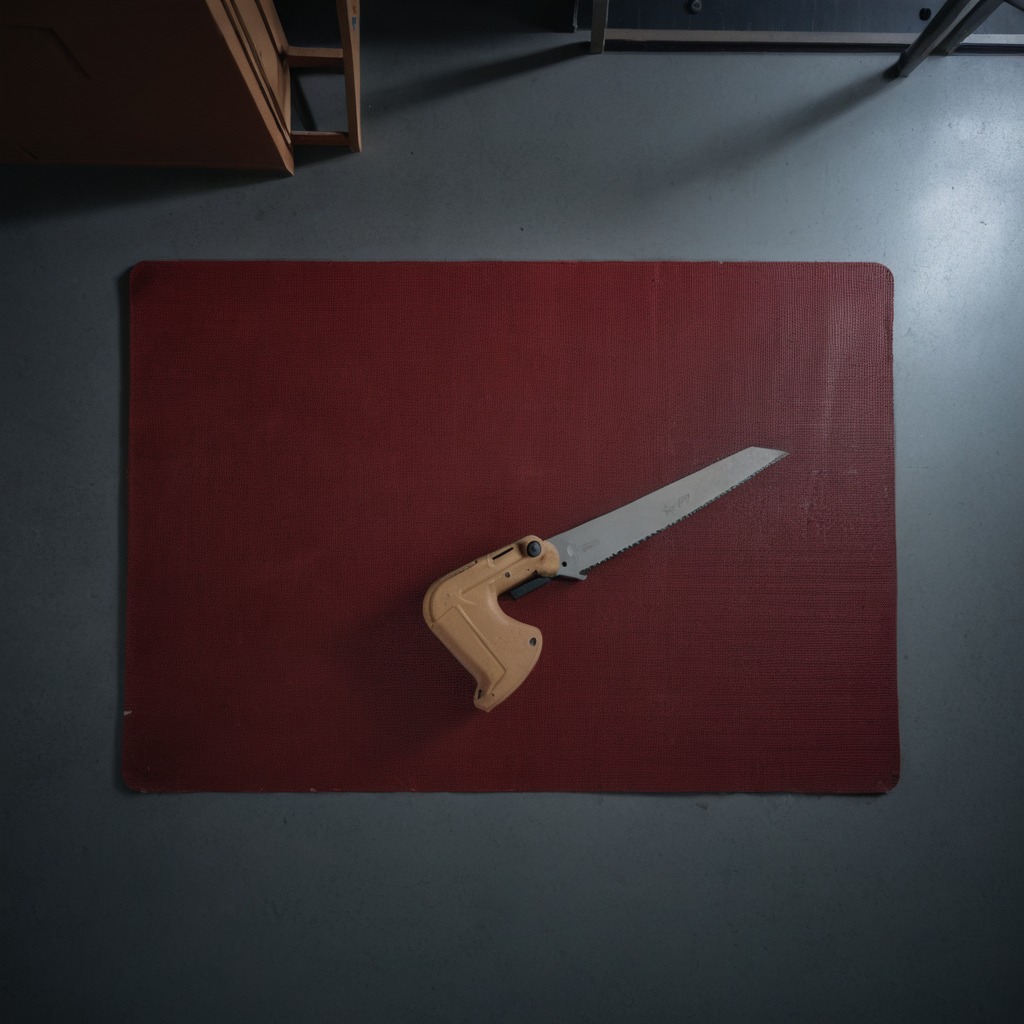
A metal saw is lying on a clean granite tabletop covered with a red rubber mat inside a workshop at night dim ambient light soft shadows worn but beneath the mat